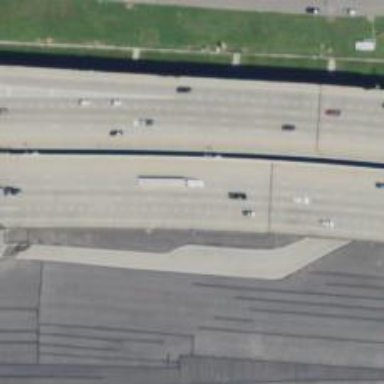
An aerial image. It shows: Bridge over motorway.